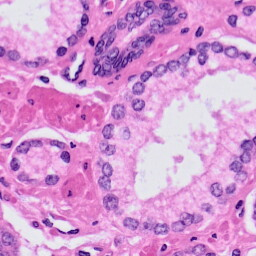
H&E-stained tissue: Prostate